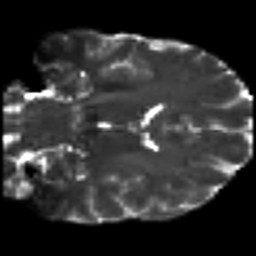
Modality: T2w
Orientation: coronal
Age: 39
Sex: male
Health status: healthy
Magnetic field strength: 3 T
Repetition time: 9 s
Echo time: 0.093 s